Question: I want to know if it's possible to changed programmatically the blue todays date without delete and reload the date picker ?

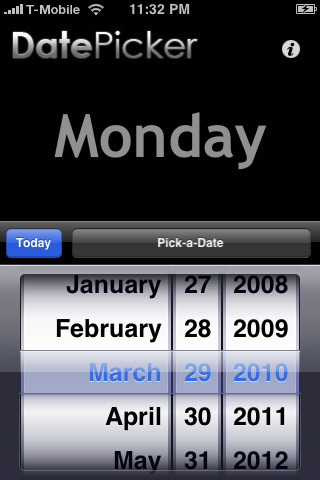
Answer: No, there is no way to do what you want.